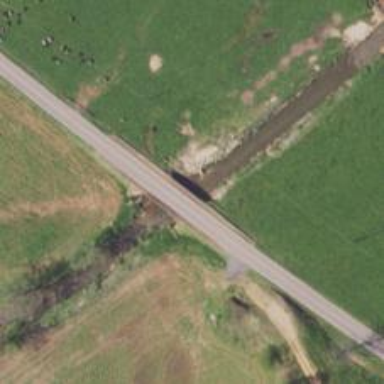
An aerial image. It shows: Culvert tunnel.